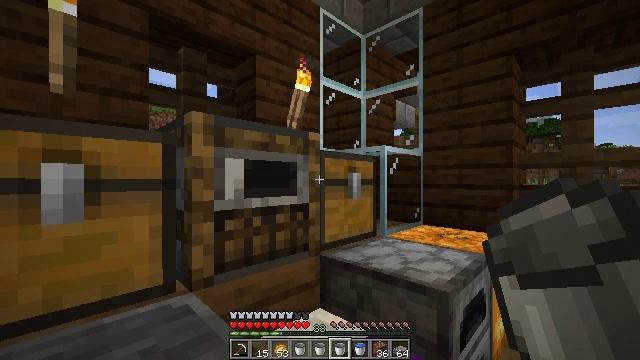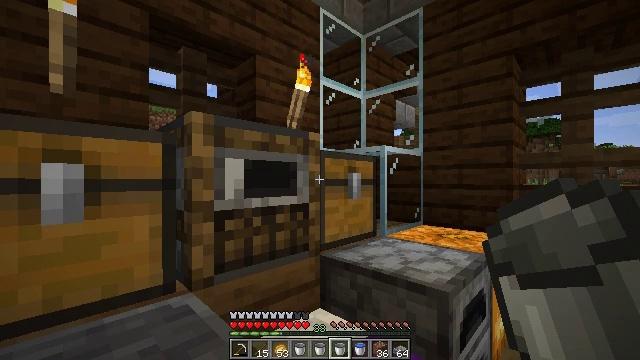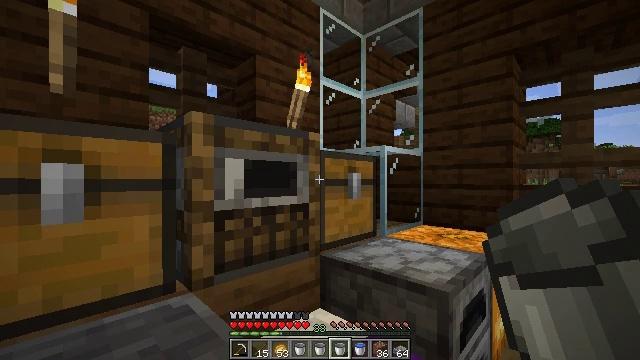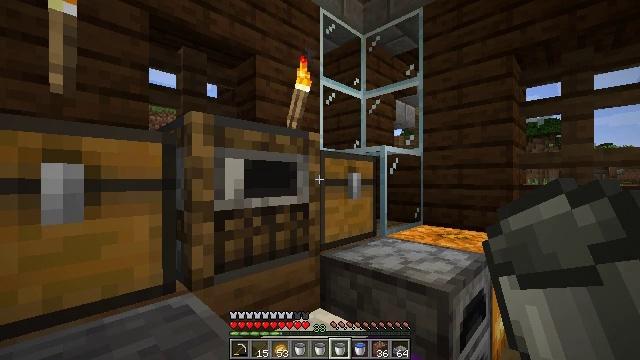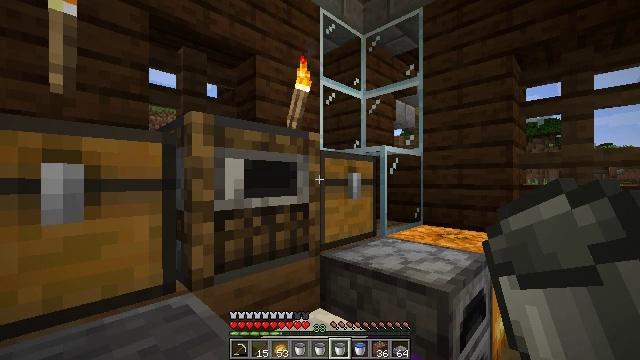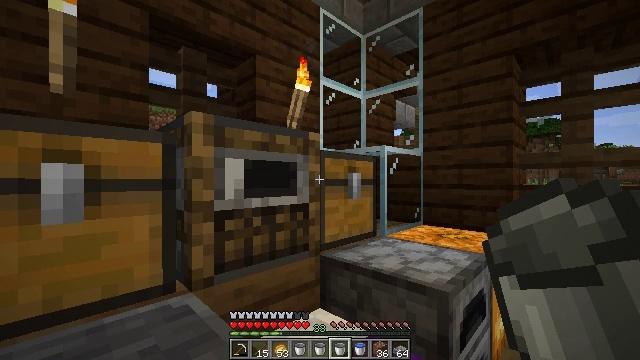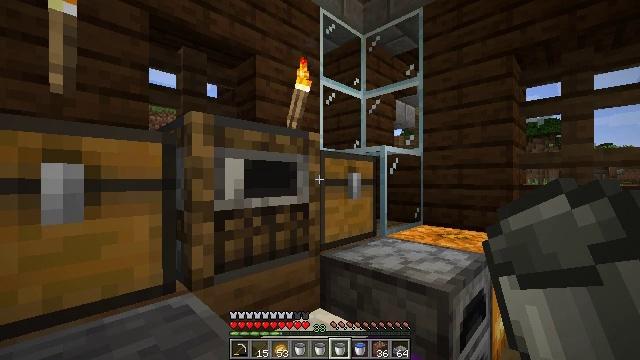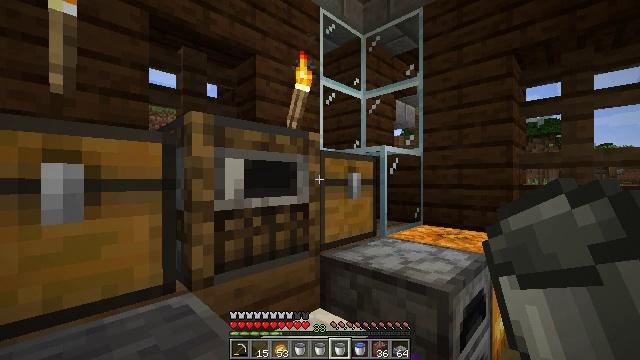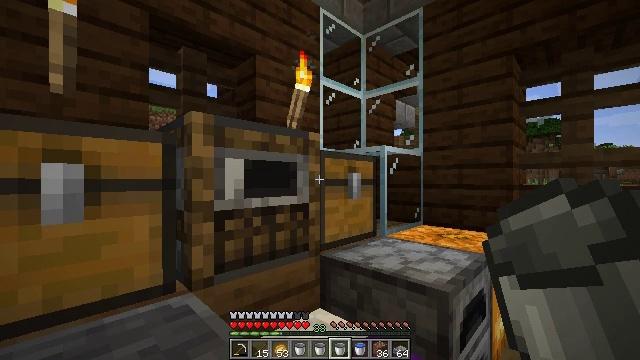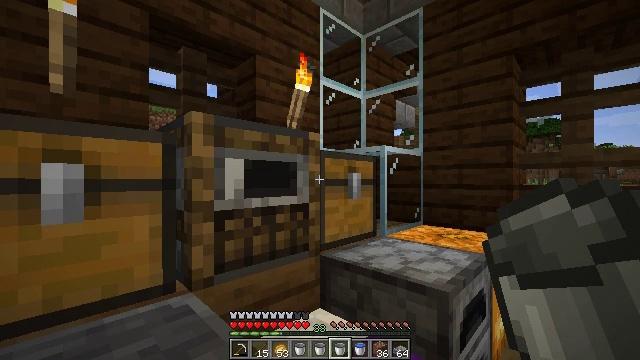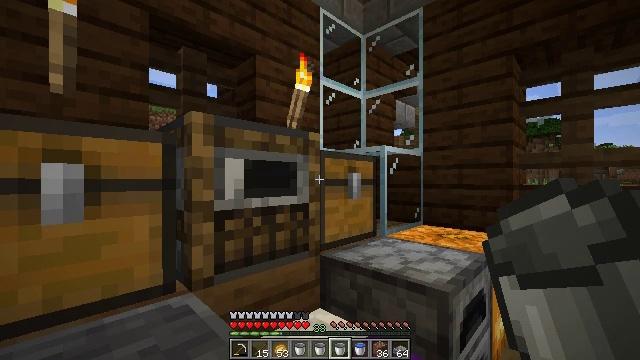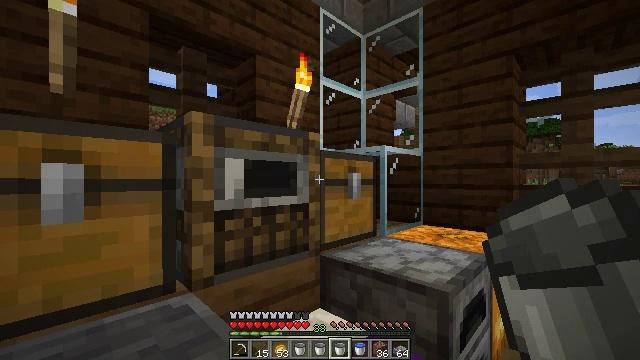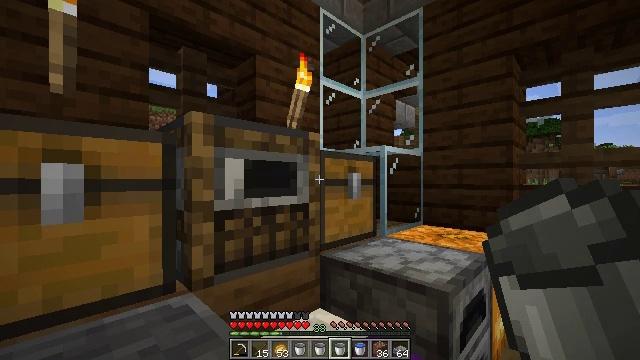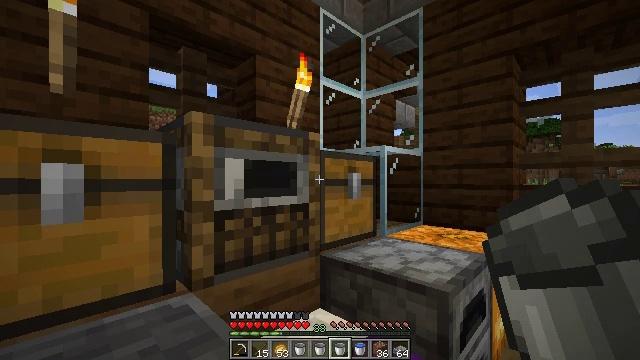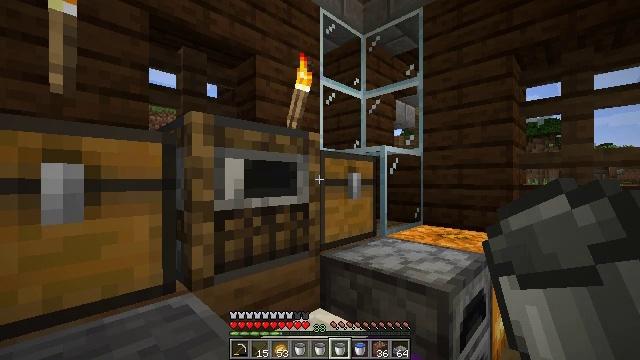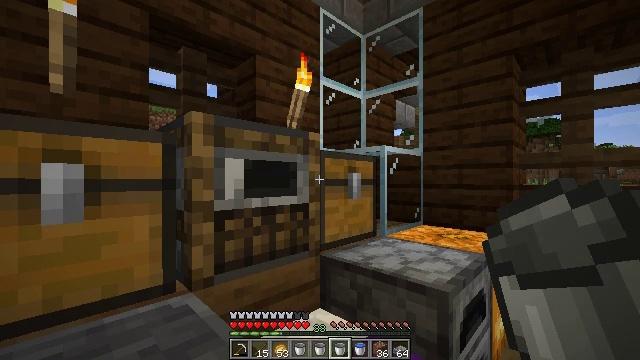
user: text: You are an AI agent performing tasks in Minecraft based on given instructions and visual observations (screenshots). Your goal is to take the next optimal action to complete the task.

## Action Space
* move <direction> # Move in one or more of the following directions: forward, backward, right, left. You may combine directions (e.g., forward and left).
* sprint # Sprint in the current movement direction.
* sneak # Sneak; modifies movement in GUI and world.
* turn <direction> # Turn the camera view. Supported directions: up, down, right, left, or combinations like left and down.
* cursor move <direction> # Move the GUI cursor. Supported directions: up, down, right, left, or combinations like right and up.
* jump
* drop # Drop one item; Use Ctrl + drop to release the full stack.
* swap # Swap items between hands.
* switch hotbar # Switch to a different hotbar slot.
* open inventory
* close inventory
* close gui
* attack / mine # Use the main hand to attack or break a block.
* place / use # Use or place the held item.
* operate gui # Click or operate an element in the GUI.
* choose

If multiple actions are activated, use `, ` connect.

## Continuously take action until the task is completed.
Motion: motion action
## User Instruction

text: Mine spruce leaves from the tree.
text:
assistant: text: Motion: no_op
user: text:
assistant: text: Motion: no_op
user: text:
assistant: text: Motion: no_op
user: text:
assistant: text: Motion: no_op
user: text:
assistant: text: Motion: no_op
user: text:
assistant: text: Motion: no_op
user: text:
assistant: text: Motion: no_op
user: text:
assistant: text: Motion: no_op
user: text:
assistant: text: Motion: no_op
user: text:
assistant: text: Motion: no_op
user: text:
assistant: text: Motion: no_op
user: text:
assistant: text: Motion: no_op
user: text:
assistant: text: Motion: no_op
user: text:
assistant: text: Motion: no_op
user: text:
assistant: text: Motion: no_op
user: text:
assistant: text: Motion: no_op
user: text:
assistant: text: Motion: no_op
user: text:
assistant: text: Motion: no_op
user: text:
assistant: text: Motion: no_op
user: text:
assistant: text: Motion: no_op
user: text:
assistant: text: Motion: no_op
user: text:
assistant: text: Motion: no_op
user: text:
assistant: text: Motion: no_op
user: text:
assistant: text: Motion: no_op
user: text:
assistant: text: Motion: no_op
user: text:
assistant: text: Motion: no_op
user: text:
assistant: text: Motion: no_op
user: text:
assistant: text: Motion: no_op
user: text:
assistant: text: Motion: no_op
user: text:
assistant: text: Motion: no_op